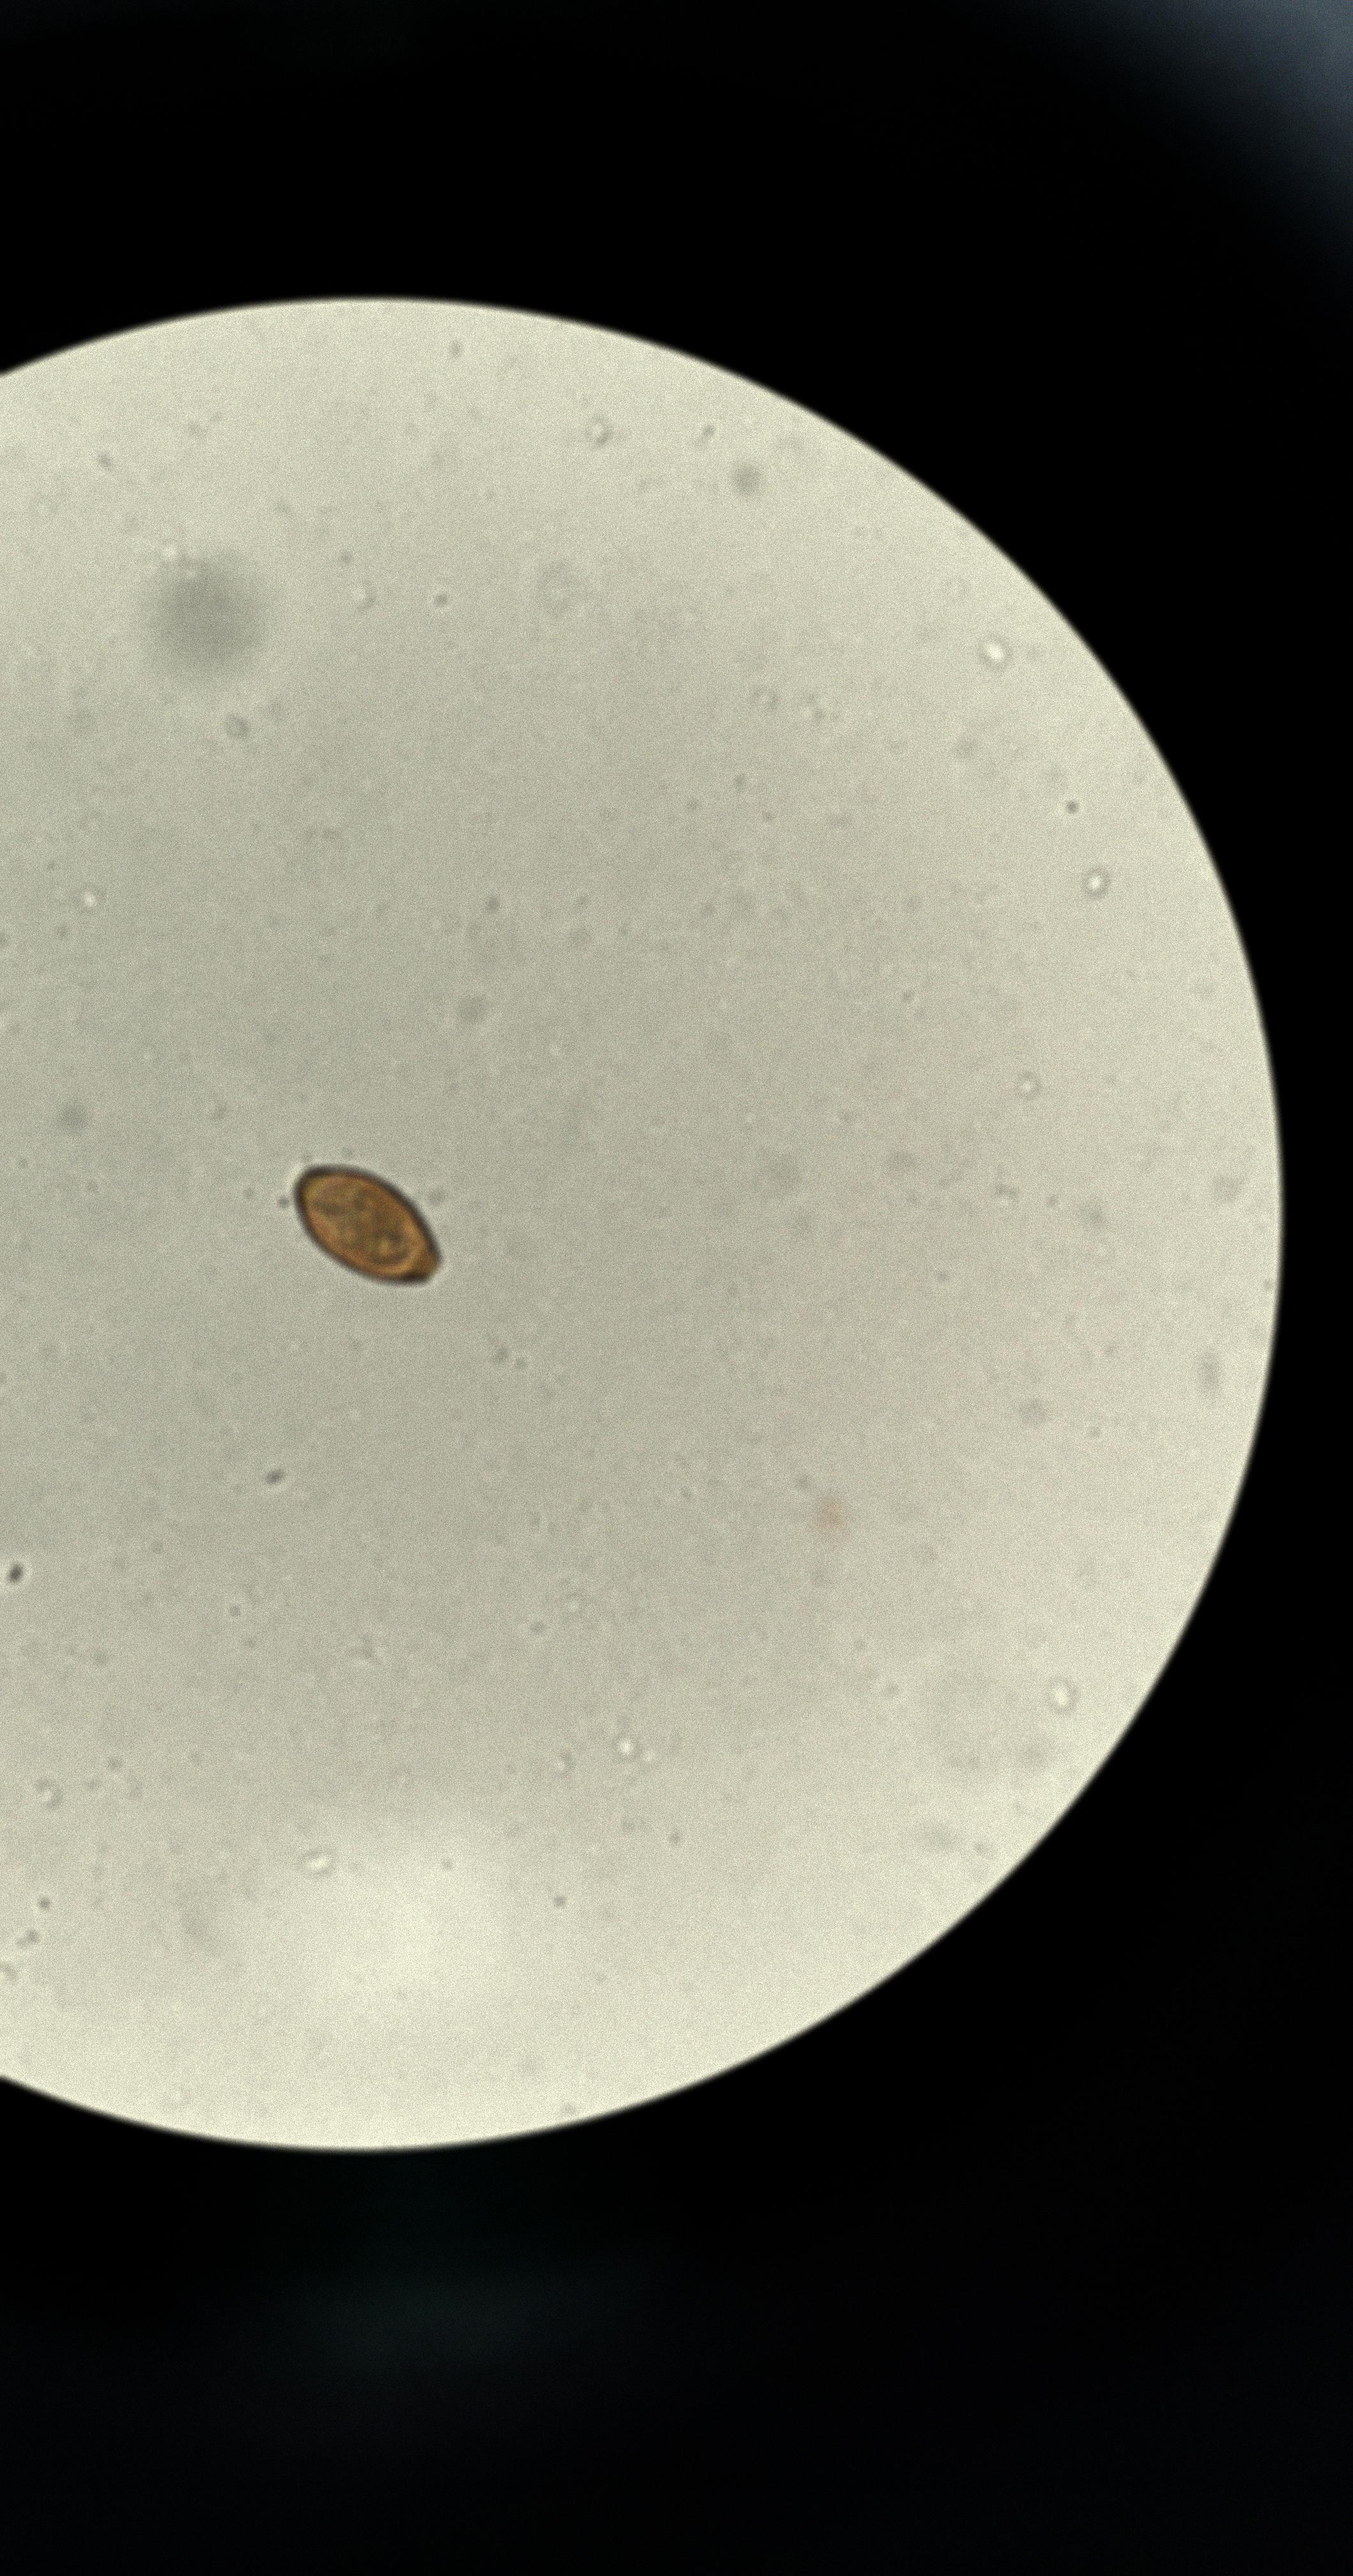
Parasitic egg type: Trichuris trichiura